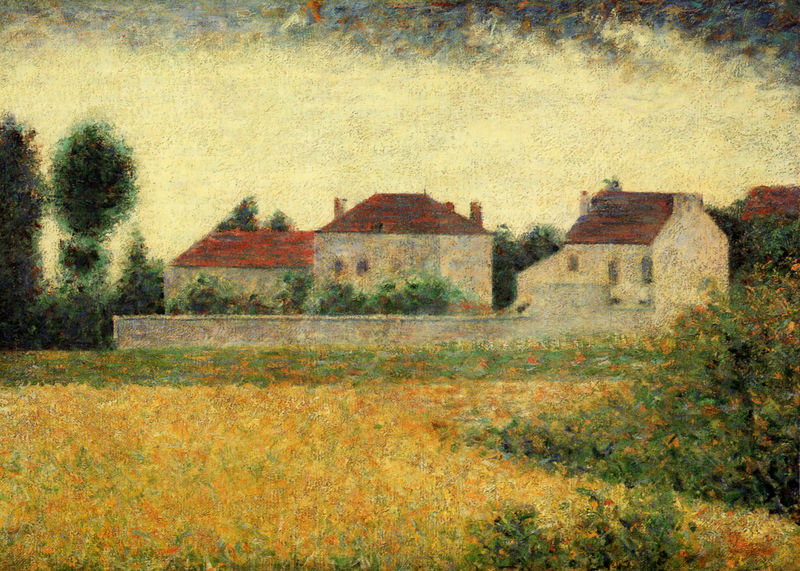
Titel: Ville d'Avray, maisons blanches
Künstler: Georges Pierre Seurat
Standort: Liverpool
Institution: Walker Art Gallery
Schlagwörter: blätter, dunkel, himmel, laub, schatten, weiß, wolken, bäume, gelb, grün, impressionismus, landschaft, menschen, stadt, blumen, fenster, grau, hell, impressionisme, licht, blüten, dach, gebäude, rot, wiese, wolke, dämmerung, feld, häuser, natur, strauch, büsche, einsam, gebüsch, kirche, sonne, sträucher, gold, pflanzen, dachziegel, kamine, schornstein, garten, düster, fassade, ort, getreide, weizen, leer, dorf, dächer, mauer, schornsteine, ziegel, farbe, hecke, wetter, duktus, stimmung, ortschaft, punkte, gepunktet, tupfen, maison, walmdach, unkraut, seurat, atmosphäre, kuben, farbigkeit, kubisch, champ, pointillismus, satteldächer, walmdächer, satteldach, getreidefeld, ziegelrot, weizenfeld, impressionnisme, blé, bvert, cusch, gatrenmauer, manet monet, ziegeldeckung